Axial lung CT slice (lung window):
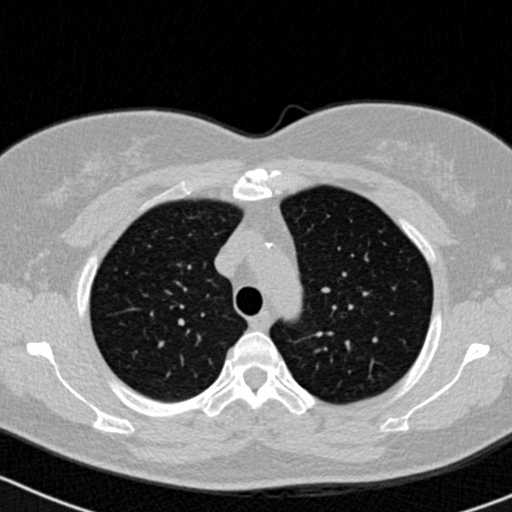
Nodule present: no